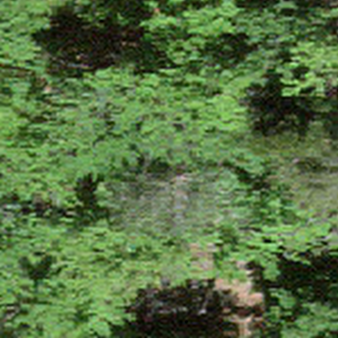
Label: other